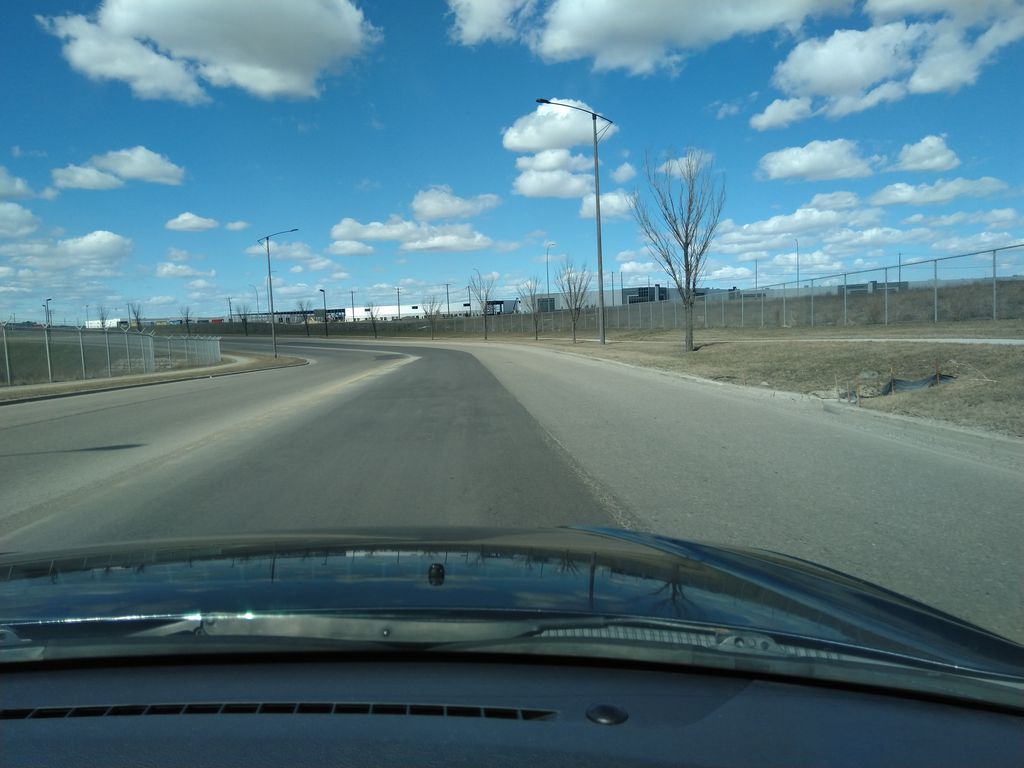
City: calgary